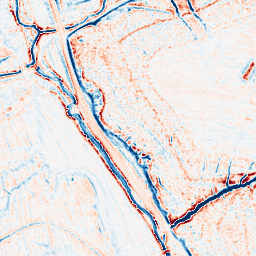
Category: edge_preserving
Decomposition family: anisotropic_diffusion
Decomposition parameters: iterations: 20
kappa: 30
gamma: 0.1
Upsampling method: sinc_blackman
Upsampling parameters: scale: 2
kernel_size: 4
Upsampling scale: 2